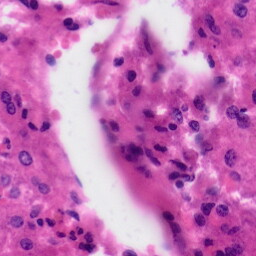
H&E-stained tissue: Liver